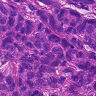
Metastatic tissue present: yes